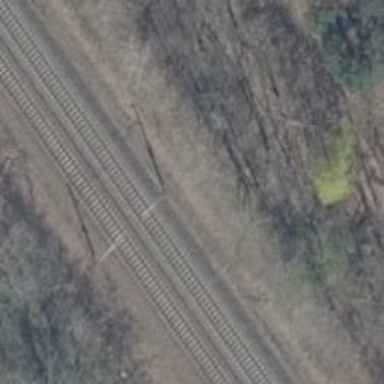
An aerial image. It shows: Milestone along the railway with catenary mast.